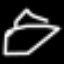
Label: airplane